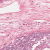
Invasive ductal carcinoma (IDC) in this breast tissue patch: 0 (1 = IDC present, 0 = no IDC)